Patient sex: M
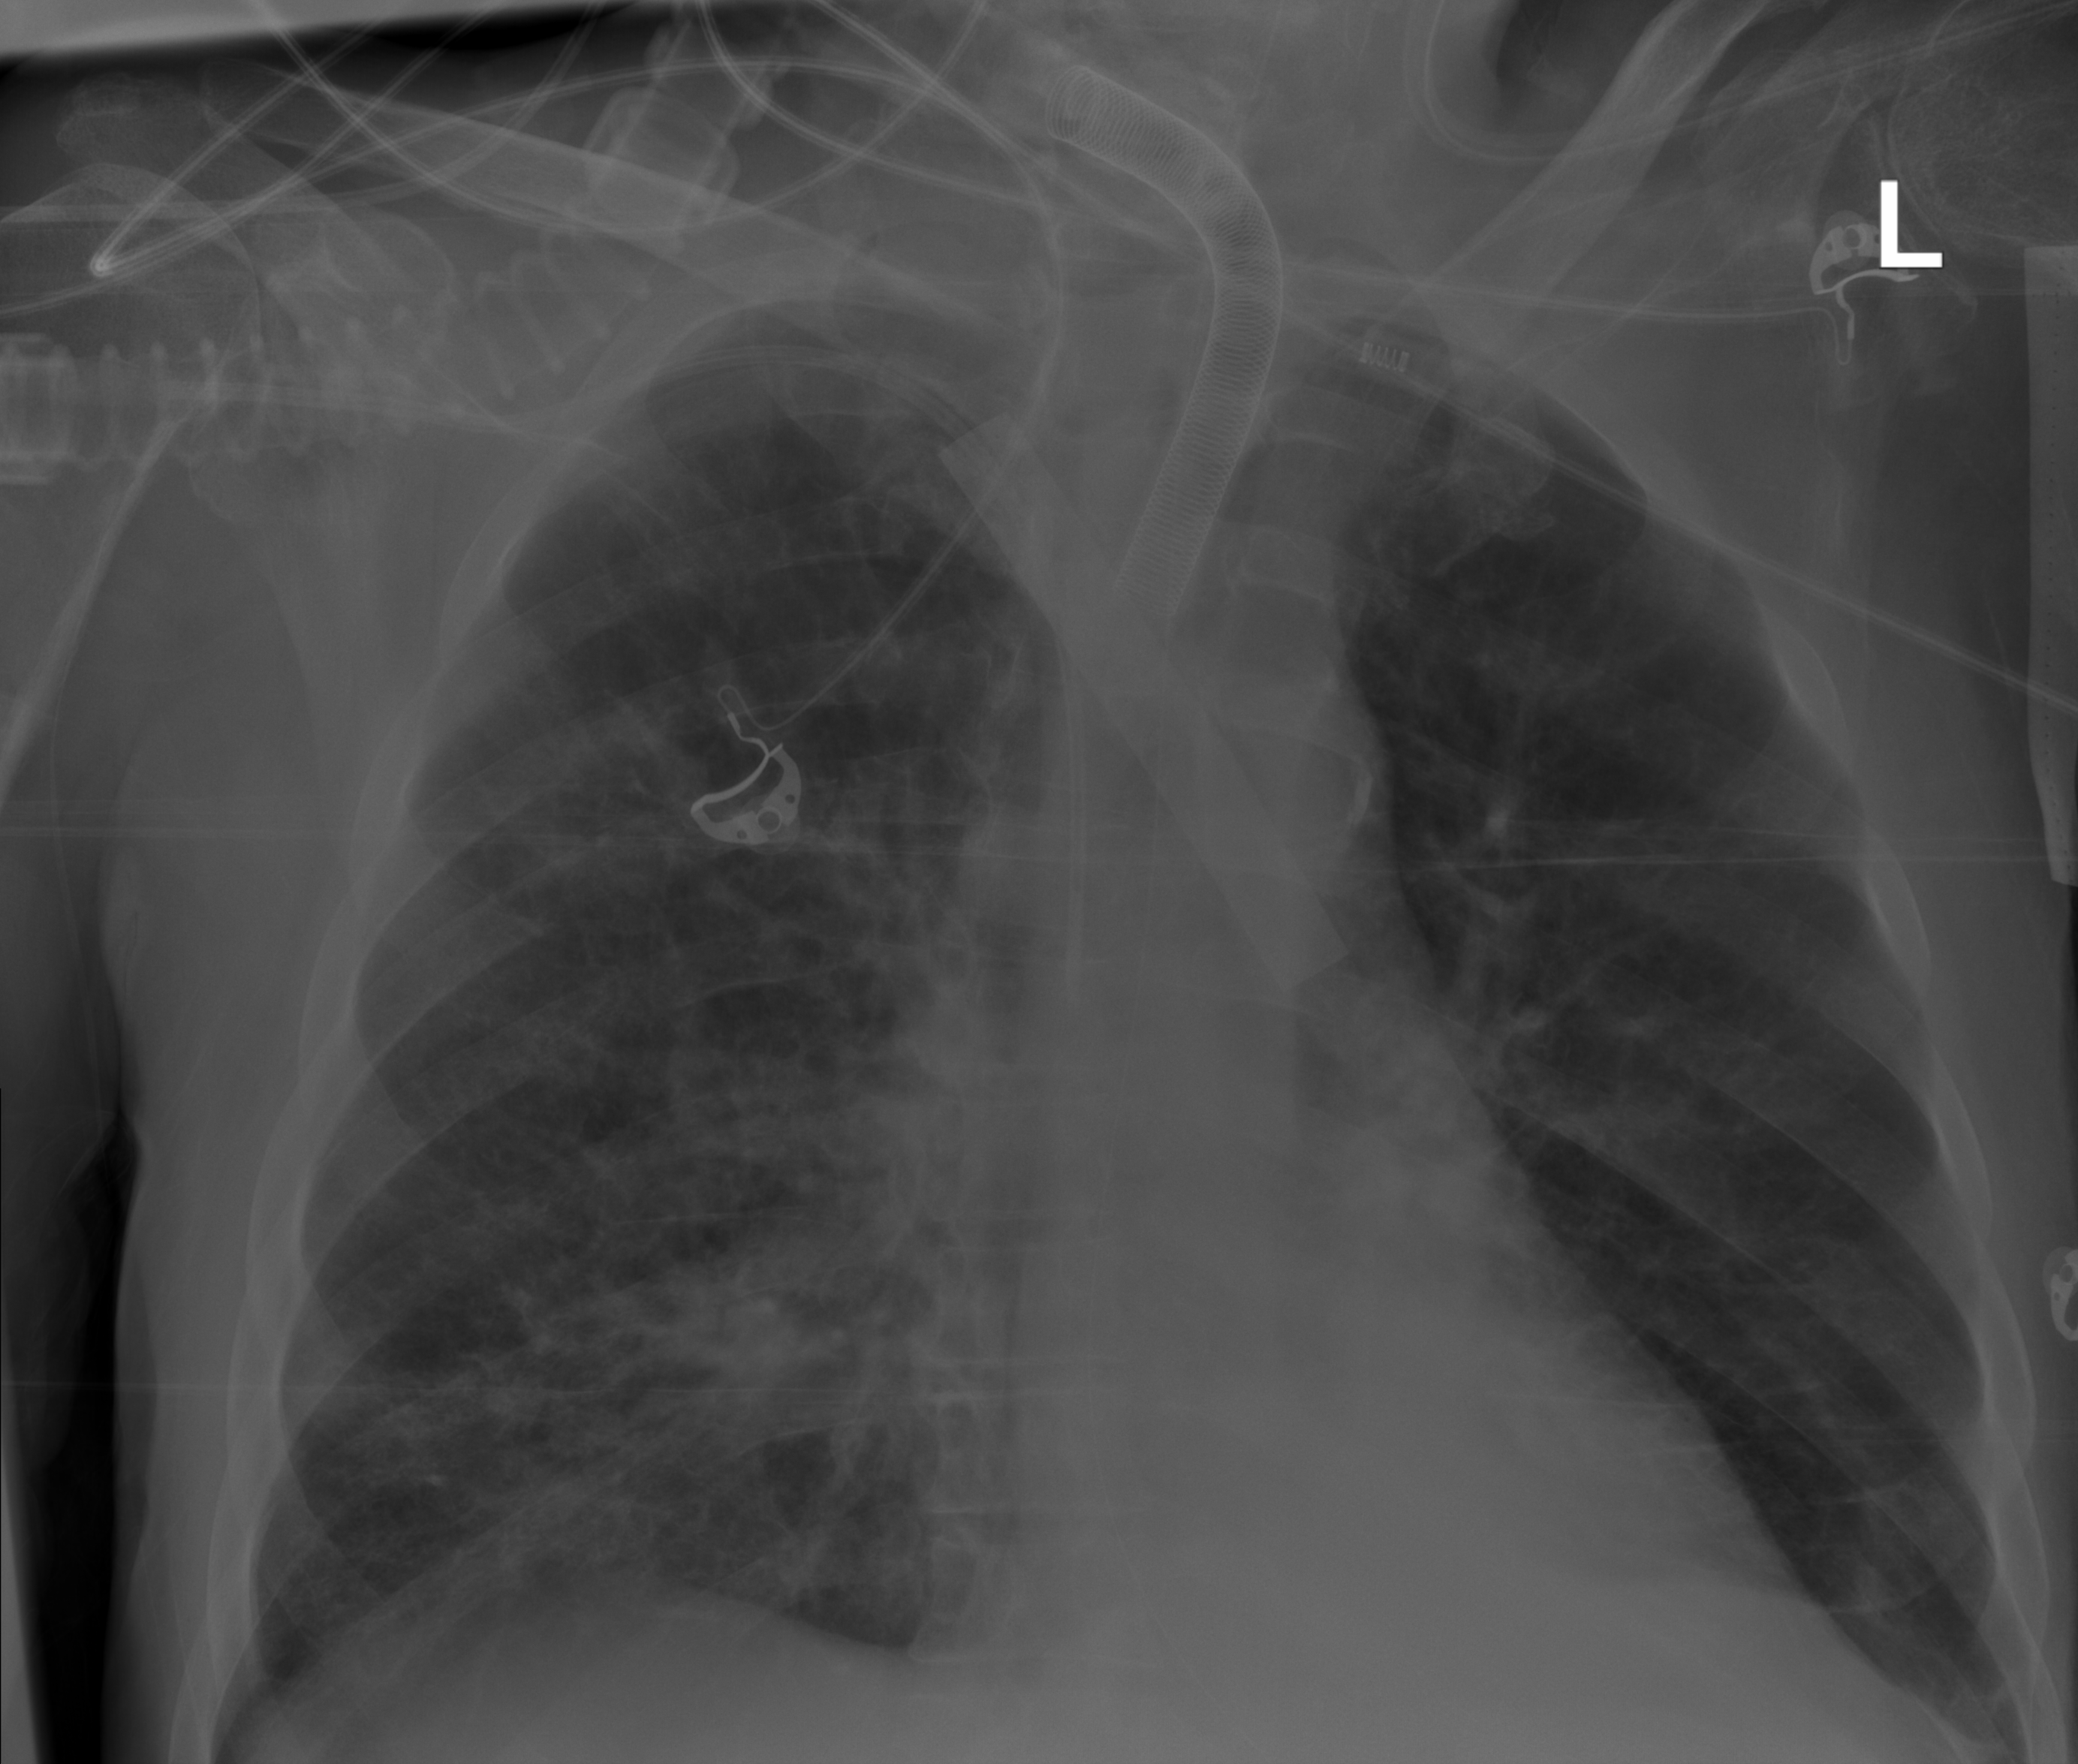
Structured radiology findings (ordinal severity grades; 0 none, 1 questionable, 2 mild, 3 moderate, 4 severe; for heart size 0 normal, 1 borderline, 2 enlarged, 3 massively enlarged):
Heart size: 0
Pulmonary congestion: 0
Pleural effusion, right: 0
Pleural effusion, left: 2
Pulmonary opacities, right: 2
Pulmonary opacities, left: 0
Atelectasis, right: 2
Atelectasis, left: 2